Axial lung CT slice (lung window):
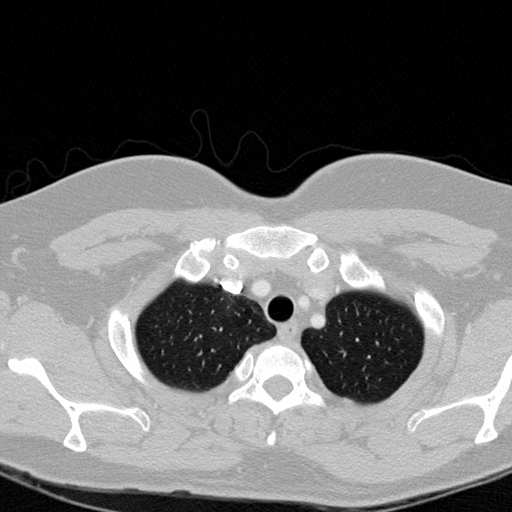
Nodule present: no